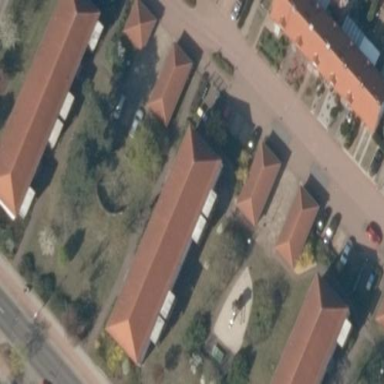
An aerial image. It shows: Residential building.